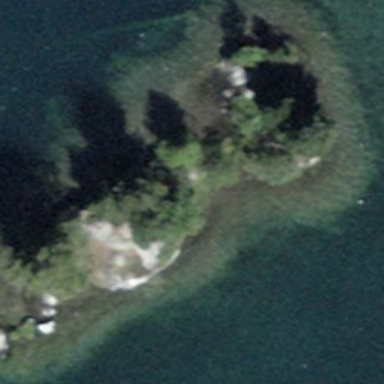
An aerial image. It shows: Islet.